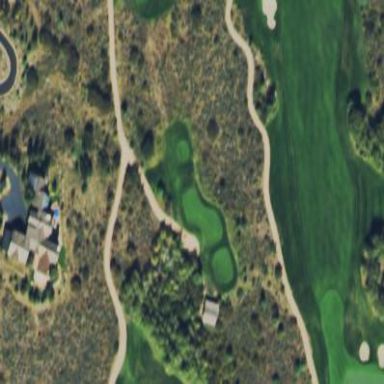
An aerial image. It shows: Area of rough grass used for golf.